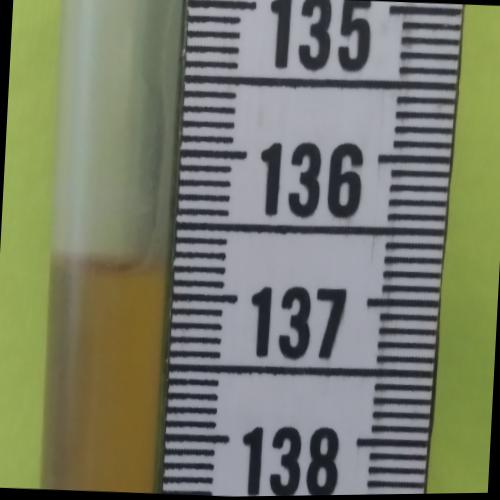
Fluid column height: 136.8 cm